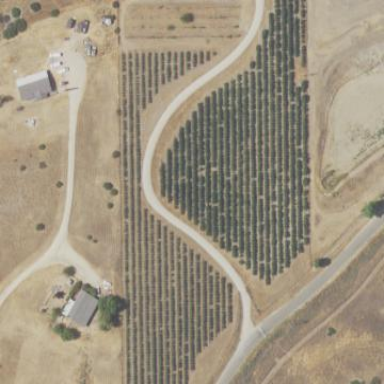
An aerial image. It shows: Vineyard growing grapes.